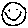
Label: smiley face